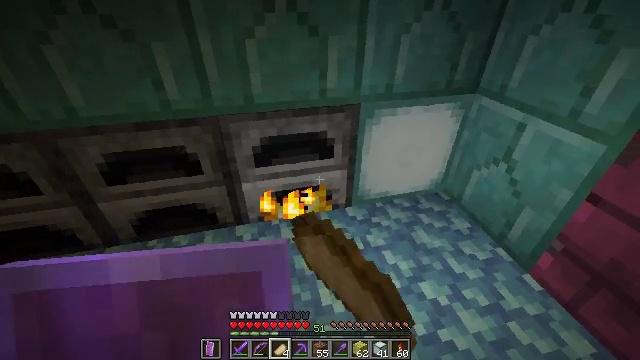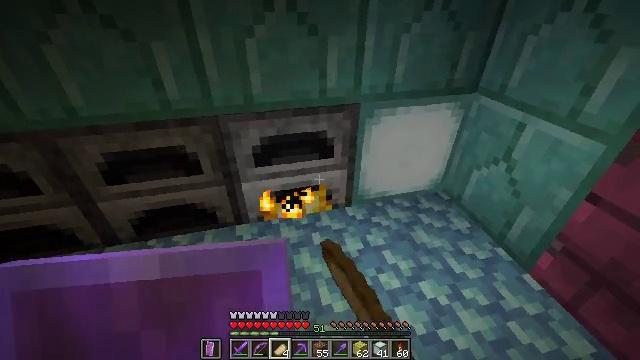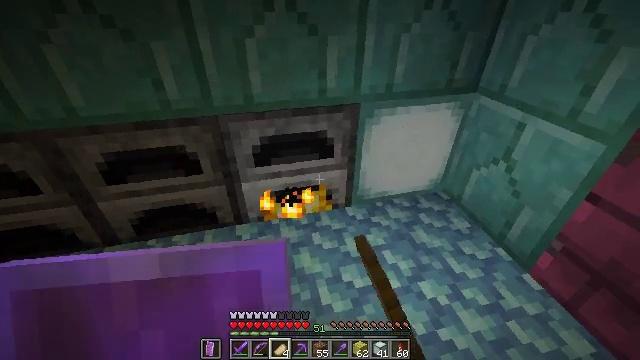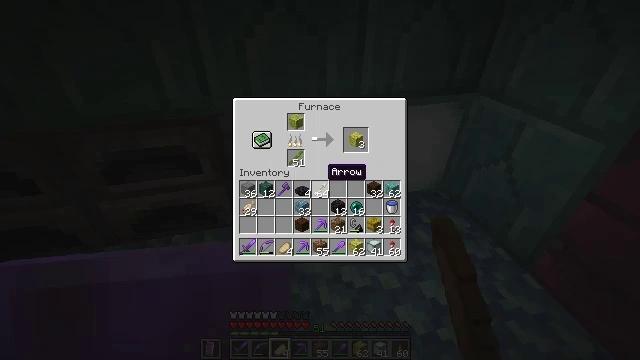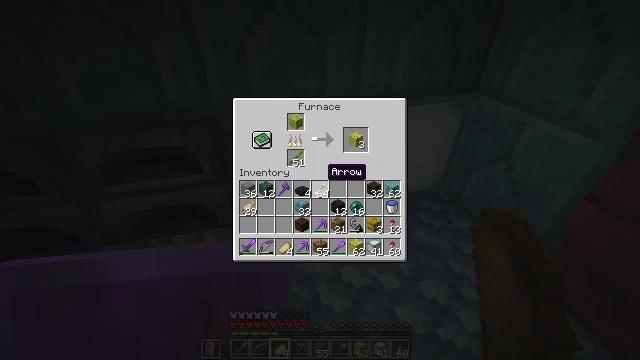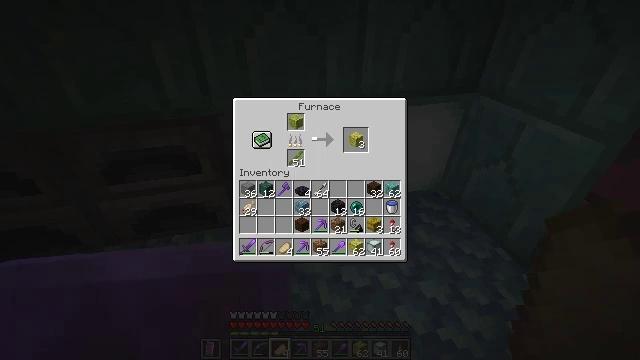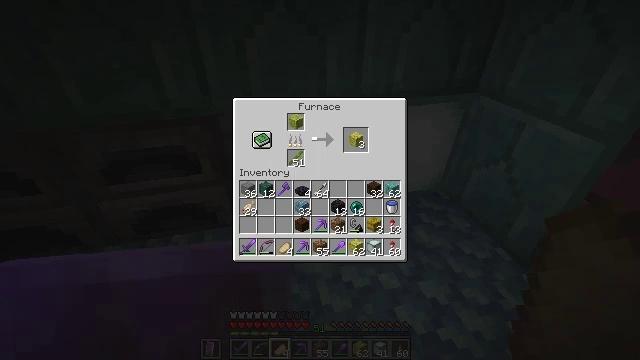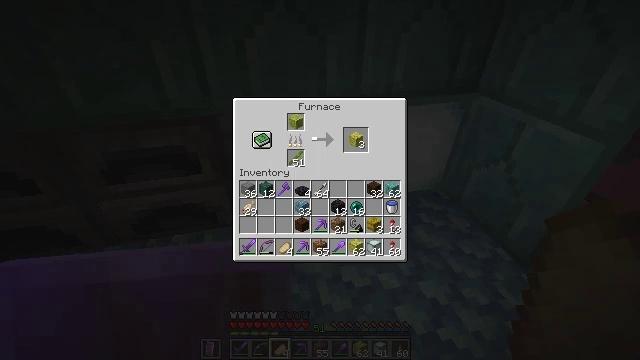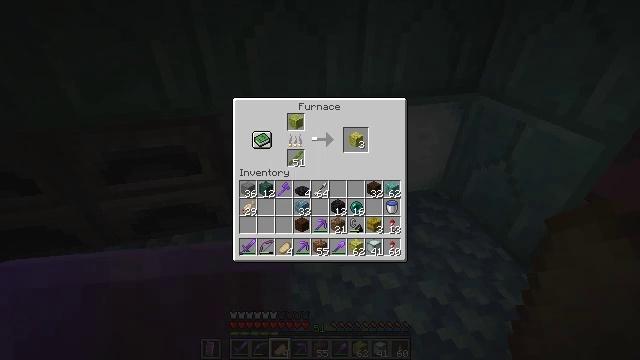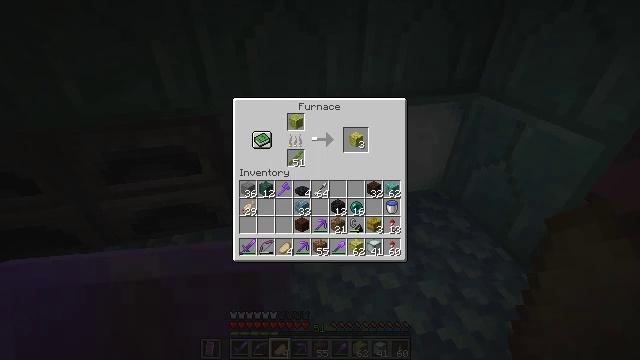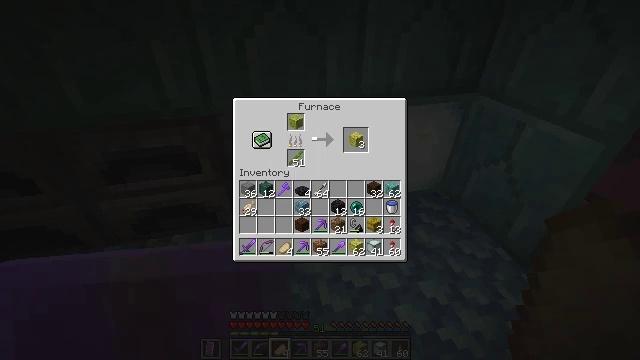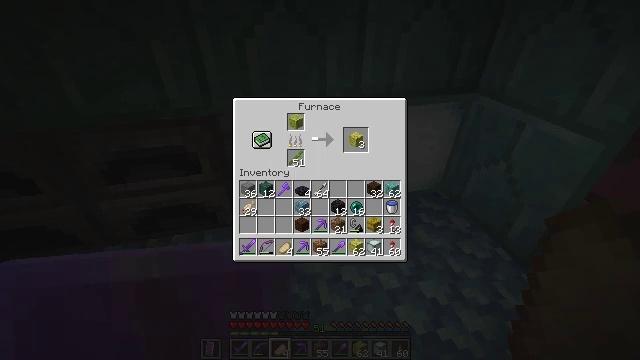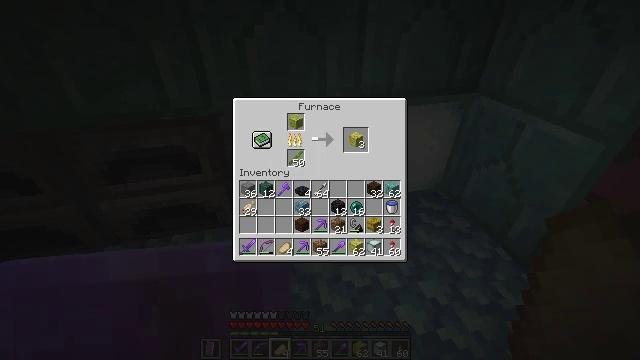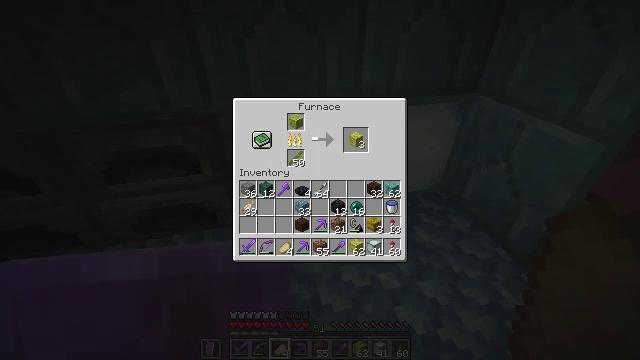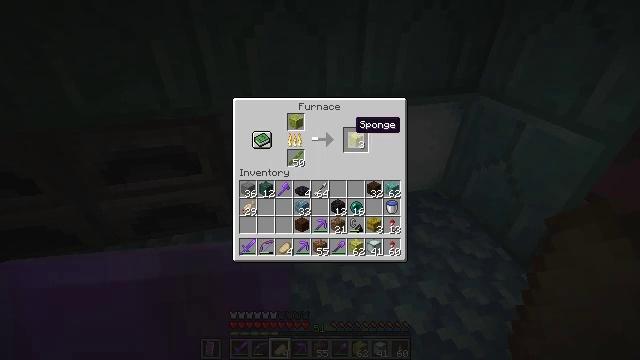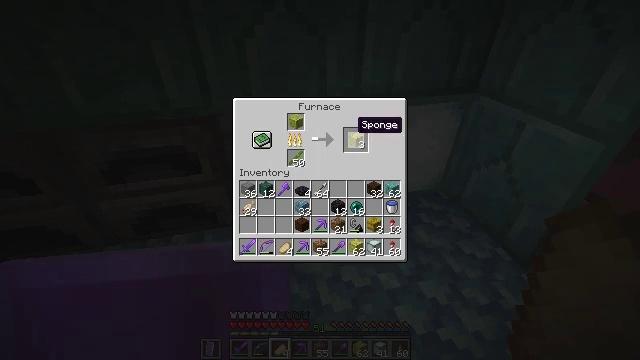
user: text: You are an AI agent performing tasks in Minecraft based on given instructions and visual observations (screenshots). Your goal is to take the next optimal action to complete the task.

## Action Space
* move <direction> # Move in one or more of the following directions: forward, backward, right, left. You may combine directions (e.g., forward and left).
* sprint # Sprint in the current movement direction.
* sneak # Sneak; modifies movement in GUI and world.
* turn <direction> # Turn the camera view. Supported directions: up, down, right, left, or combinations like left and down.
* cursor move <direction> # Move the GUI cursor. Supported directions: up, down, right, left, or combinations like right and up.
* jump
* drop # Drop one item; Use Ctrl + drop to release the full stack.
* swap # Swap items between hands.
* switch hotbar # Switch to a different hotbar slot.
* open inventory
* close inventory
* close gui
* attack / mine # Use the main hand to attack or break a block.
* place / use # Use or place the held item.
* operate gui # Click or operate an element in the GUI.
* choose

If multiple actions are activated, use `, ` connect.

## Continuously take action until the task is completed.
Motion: motion action
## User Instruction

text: craft item sponge
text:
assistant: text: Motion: no_op
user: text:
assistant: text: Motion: no_op
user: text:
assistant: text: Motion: no_op
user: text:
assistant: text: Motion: no_op
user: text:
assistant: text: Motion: no_op
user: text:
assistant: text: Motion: turn up
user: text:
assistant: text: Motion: no_op
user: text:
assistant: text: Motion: no_op
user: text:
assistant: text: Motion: no_op
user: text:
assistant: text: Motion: no_op
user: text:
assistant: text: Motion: no_op
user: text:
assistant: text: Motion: sneak
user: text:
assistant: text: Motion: sneak
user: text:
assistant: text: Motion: sneak, turn right
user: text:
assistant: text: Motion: sneak
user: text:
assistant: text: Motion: sneak
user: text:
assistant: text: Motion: sneak
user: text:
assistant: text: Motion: sneak
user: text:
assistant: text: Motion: sneak
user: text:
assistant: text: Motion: sneak
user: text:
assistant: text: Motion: sneak, attack / mine
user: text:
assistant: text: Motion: sneak, attack / mine
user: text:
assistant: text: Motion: sneak, attack / mine
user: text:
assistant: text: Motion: sneak, attack / mine
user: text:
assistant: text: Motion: sneak
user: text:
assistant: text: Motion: sneak
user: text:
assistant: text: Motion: no_op
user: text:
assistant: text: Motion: no_op
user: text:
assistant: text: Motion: no_op
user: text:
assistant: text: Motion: no_op